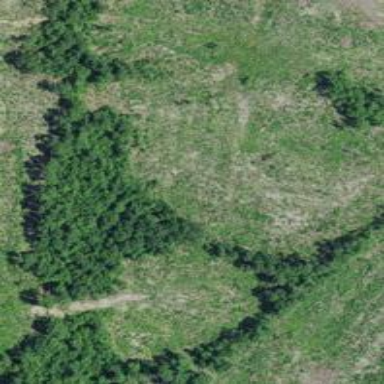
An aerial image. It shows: Needle-leaved woodland.